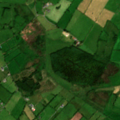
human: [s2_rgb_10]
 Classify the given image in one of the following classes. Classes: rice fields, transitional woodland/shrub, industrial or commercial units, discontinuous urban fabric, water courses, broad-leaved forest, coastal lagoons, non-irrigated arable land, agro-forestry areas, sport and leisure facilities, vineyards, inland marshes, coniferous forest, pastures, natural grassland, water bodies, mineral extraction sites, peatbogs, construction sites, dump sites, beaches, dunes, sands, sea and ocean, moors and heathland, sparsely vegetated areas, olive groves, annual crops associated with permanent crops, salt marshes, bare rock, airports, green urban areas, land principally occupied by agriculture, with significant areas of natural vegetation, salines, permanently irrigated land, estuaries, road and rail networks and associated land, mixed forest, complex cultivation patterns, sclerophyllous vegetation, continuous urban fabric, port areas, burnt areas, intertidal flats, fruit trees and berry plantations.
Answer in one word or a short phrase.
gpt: pastures